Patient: sex M, age 74
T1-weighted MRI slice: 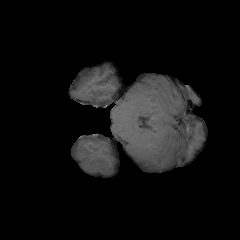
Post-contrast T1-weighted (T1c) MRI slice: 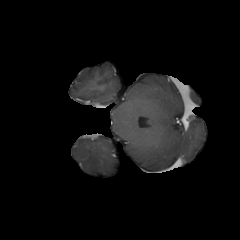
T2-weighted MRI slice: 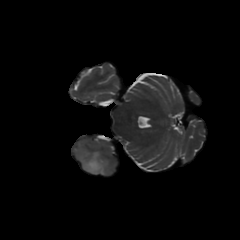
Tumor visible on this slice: yes
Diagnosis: Astrocytoma, IDH-wildtype
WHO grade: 3